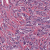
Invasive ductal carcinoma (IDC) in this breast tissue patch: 1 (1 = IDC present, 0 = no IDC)